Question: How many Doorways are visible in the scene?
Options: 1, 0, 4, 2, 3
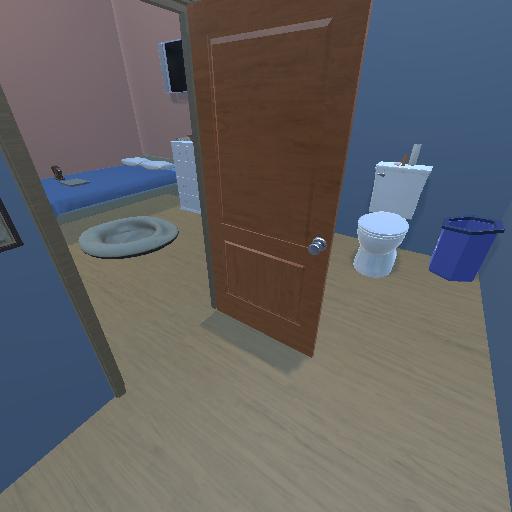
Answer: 1